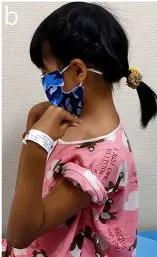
Appearance and function of 18-month after plate removal. (b) Flexion of the elbow joint.
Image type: radiology (ct)